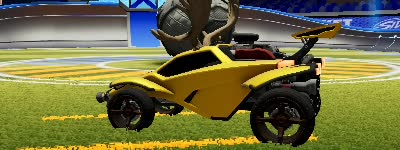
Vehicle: octane